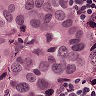
Metastatic tissue present: yes